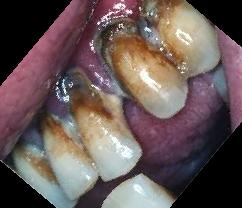
Condition: Gingivitis